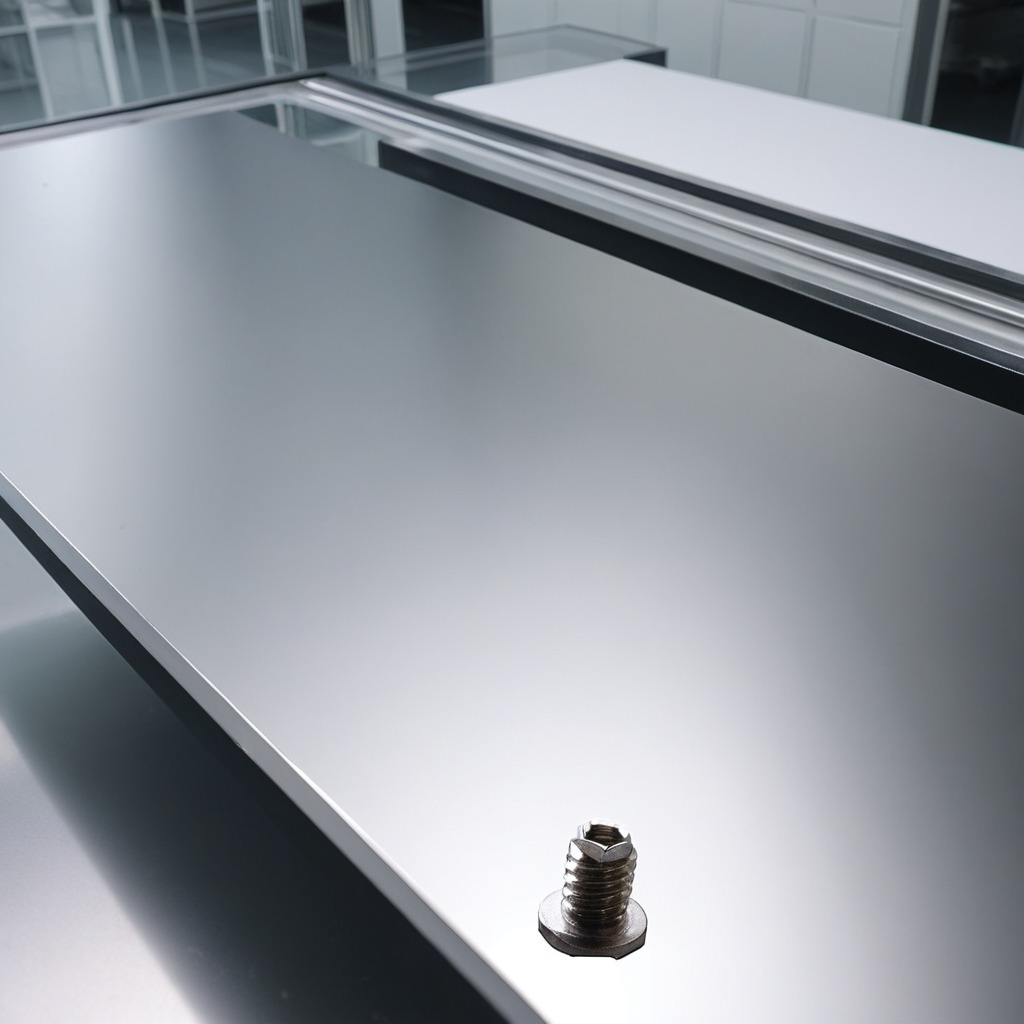
A metal screw is lying on the stainless steel table in a high-end prototyping lab.